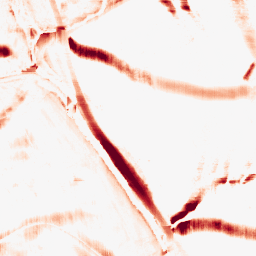
Category: morphological
Decomposition family: morphological_rect
Decomposition parameters: operation: opening
width: 20
height: 20
Upsampling method: lanczos
Upsampling parameters: scale: 2
Upsampling scale: 2